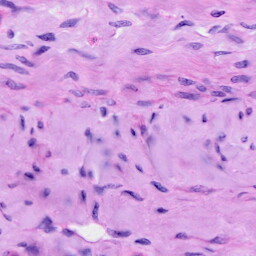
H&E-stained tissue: Cervix